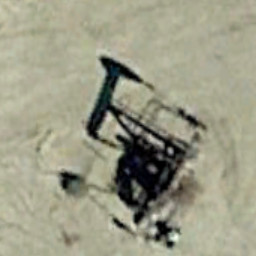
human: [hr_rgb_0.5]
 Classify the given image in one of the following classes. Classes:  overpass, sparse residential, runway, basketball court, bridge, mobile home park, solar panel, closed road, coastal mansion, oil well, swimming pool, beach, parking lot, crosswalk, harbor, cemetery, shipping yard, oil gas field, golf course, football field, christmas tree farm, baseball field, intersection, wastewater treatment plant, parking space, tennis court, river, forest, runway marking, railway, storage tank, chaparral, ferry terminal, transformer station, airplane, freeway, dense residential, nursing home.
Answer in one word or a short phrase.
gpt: oil well